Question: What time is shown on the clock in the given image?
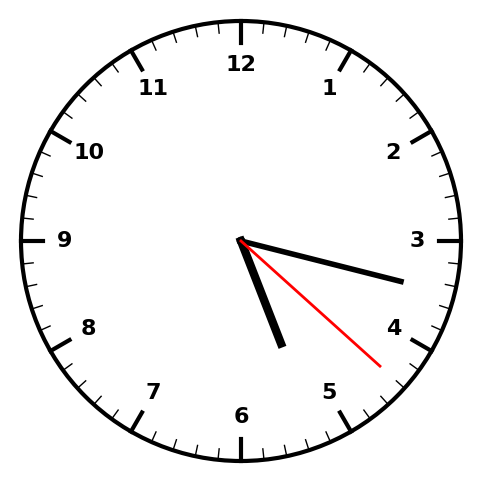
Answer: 05:17:22